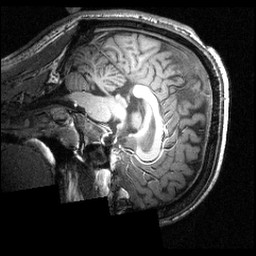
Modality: T1w
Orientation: sagittal
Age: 23
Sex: male
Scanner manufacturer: siemens
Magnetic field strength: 3.951 T
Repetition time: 1.5 s
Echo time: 0.00335 s